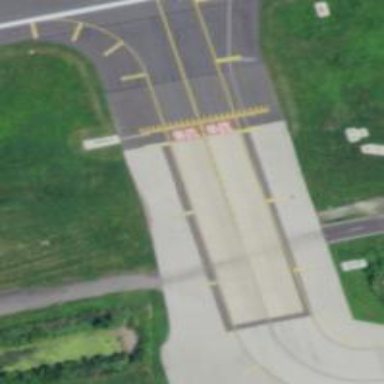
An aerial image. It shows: Image of taxiway at airport.